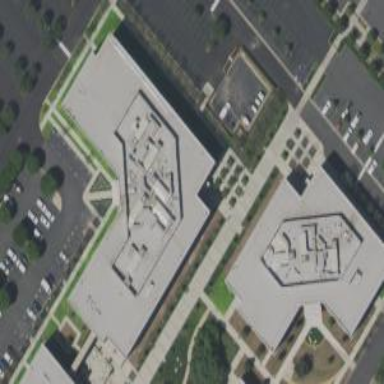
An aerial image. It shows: Office building.